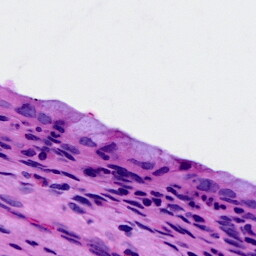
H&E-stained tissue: Cervix